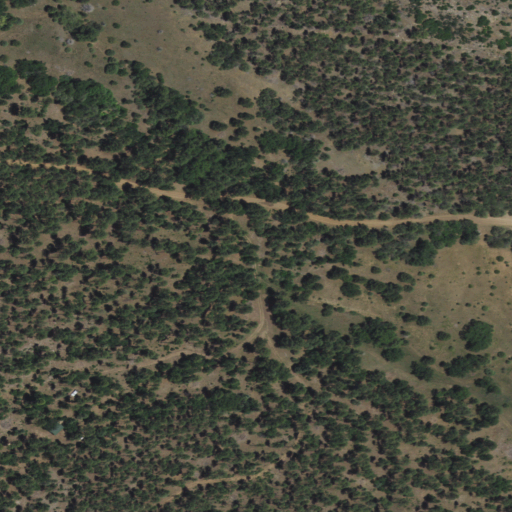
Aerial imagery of valley in New Mexico named Cañon de la Vereda containing evergreen forest, open development, and shrub